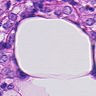
Metastatic tissue present: yes